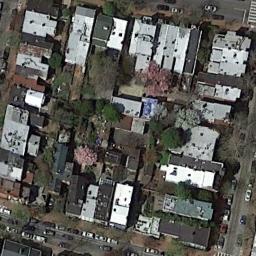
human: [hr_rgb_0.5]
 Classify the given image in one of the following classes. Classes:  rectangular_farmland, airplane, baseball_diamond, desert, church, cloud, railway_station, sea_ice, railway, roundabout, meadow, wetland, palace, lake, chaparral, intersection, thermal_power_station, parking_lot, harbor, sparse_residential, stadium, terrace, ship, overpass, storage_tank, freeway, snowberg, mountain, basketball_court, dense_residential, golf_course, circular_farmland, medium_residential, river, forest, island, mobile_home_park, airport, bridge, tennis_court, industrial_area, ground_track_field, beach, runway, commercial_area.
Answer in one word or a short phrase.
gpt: dense_residential